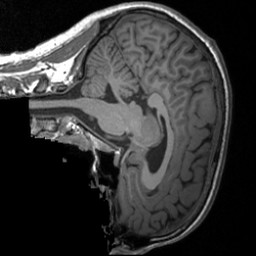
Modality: T1w
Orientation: sagittal
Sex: male
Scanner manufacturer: siemens
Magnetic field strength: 3 T
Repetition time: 1.9 s
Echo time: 0.00226 s